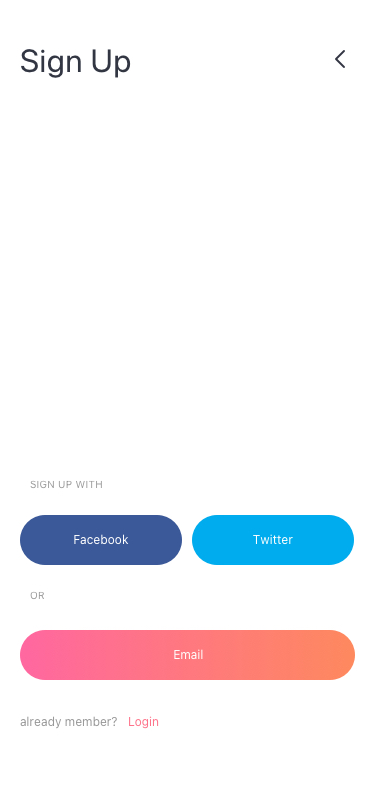
Text in this UI design:
already member?
Login
OR
SIGN UP WITH
SIGN UP